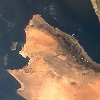
Label: land